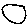
Label: circle